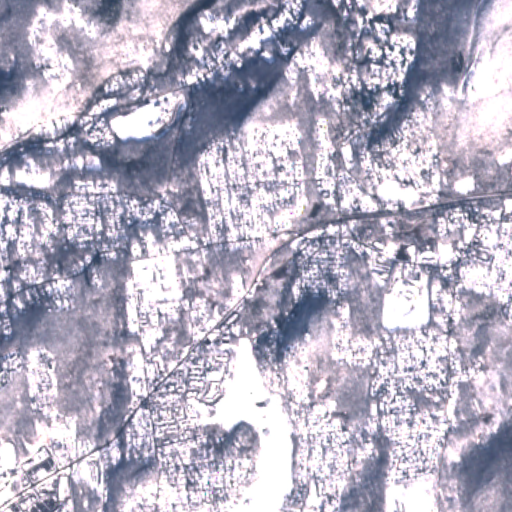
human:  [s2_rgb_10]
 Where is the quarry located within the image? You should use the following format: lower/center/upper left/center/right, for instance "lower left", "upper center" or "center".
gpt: The quarry is located in the lower right of the image.
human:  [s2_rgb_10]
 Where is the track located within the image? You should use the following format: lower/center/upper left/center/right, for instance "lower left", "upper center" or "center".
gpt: The track is located in the lower left of the image.
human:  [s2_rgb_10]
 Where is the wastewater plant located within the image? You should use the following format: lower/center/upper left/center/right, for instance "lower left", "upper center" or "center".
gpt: The wastewater plant is located in the lower right of the image.
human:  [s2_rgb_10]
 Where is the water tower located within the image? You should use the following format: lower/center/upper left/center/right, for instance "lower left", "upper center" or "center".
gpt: The water tower is located in the center of the image.
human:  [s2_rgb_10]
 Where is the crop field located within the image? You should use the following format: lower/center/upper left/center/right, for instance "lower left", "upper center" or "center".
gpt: There is no crop field in the image.